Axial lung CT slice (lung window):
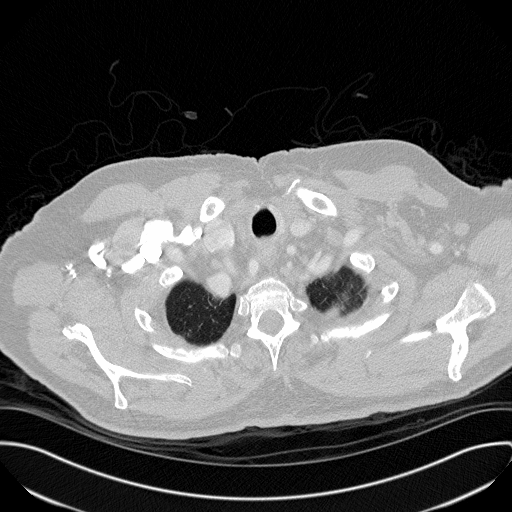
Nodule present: no